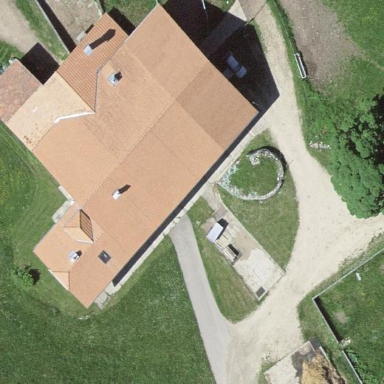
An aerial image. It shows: Farm building.